Interaction volume radius: 5 \u00c5
Interaction volume height: 35 \u00c5
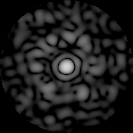
Disorder parameter: 0.8465